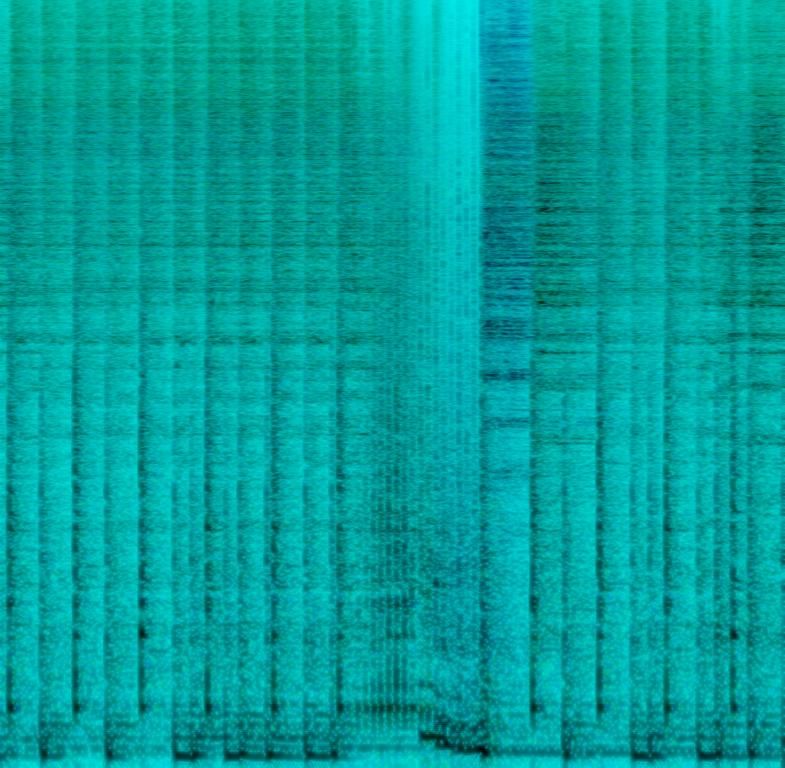
This clip features a drum solo being played. The first beat in the clip is played by striking the hi-hat and kick twice and then the snare once. This pattern is repeated three times followed by a roll. The snare is played four times followed by the toms. This pattern is played twice. This is followed by a pattern where the snare and toms are struck in a sequence of four strokes, five strokes and six strokes all fitting within the counts of the bar. This song is a demo of the percussion instrument being used.